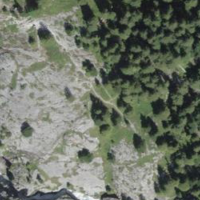
EUNIS habitat code: 43
Species observed at this site:
Araneus diadematus
Saxifraga paniculata
Parnassia palustris
Dryas octopetala
Leontopodium nivale
Epipactis atrorubens
Acer pseudoplatanus